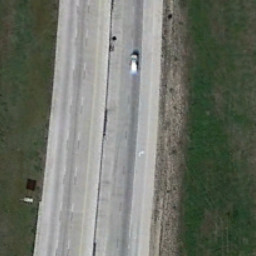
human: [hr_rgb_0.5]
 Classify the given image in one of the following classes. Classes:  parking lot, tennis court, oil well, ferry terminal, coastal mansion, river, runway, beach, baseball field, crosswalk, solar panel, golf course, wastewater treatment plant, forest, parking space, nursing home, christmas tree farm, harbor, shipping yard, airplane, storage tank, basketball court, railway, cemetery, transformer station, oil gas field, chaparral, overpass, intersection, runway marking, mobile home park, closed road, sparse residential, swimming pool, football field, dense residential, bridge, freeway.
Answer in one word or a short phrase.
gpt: freeway